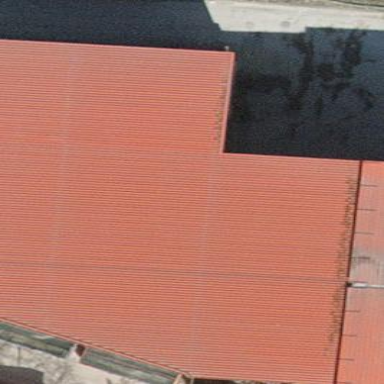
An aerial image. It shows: Building with flat roof.